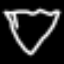
Label: diamond